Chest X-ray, PA view. Patient: 68 years old, sex F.
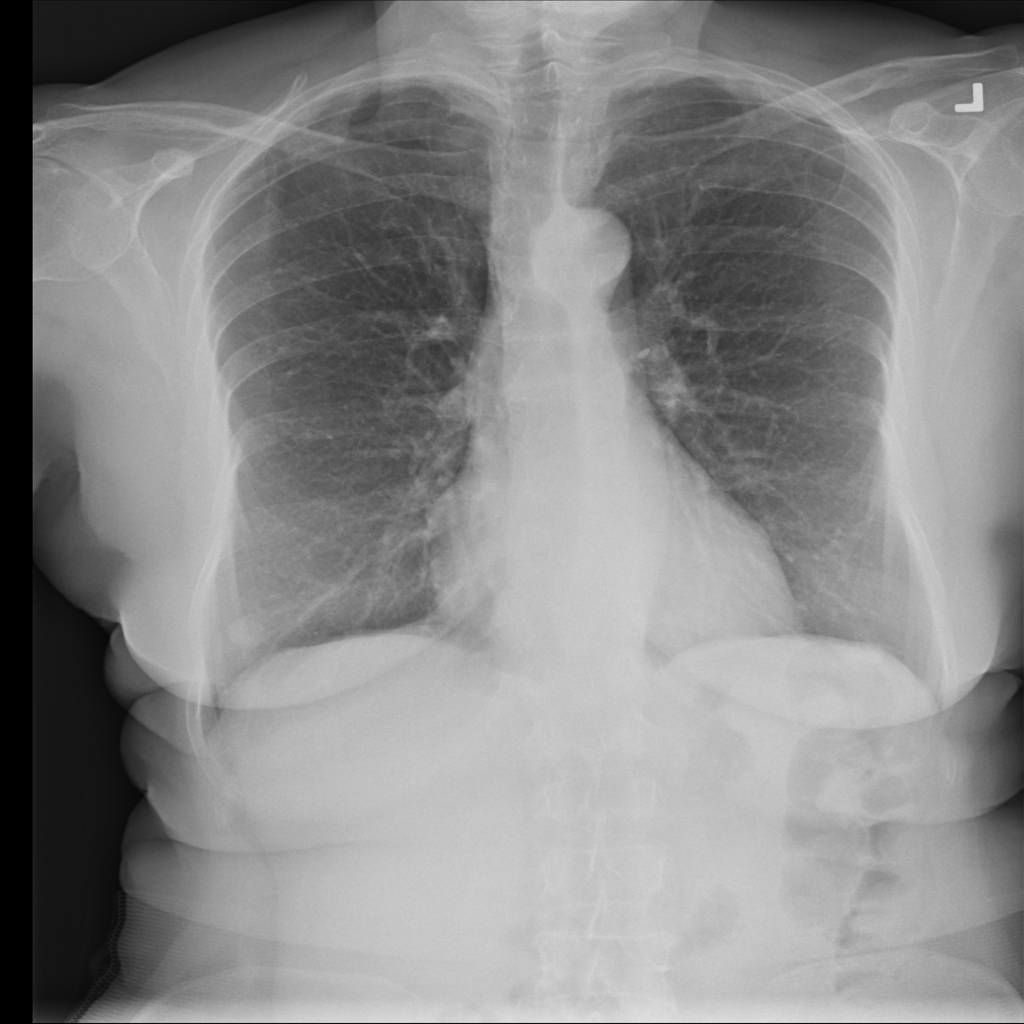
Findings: No Finding